Question: In Team Foundation Server 2013 I cannot seem to change "connect to team server as" user.
TFS server is pointing to our Visual Studio Online <URL>" even though there is no such account on our network!
(The current user seems to be one made up when the VSO was setup!)
How can I change it to checkout our code using a network account?
See the "Connect to Team Foundation Server as:" in the dialog below, in our case the account is "Account Service (ourtfs)".

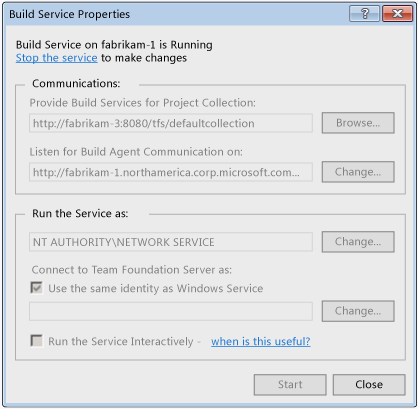
Answer: If you are configuring a local build controller or agent to talk to VSO then this is the correct account.
Every VSO account has a "service account" that can be used for unattended access. When you connect the build service it uses your MSA/AAD credentials to retrieve this account and password from VSO and configured the build service to use it.
That's the only way it works as an MSA/AAD token only lasts for 48 hours and you don't want to be relogging in every 2 days.
<URL>
I have an app that can retrieve the credentials if you need to use them outside of the build service.